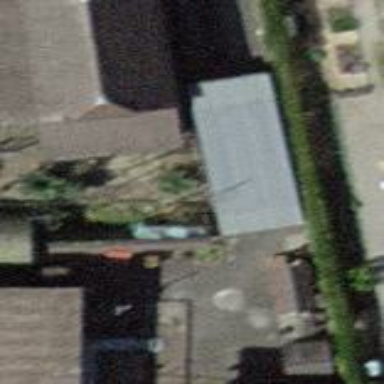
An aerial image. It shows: Garage building.